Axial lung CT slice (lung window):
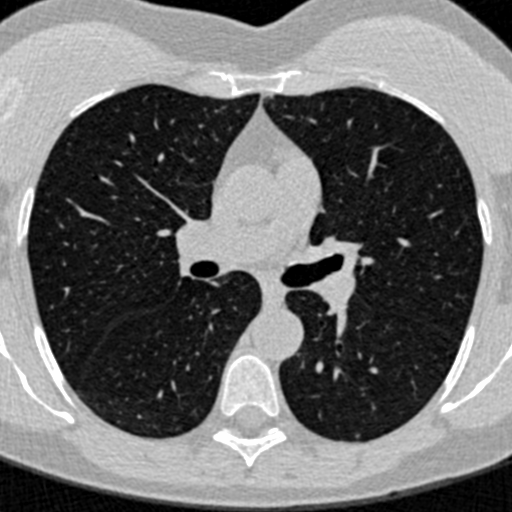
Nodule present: no